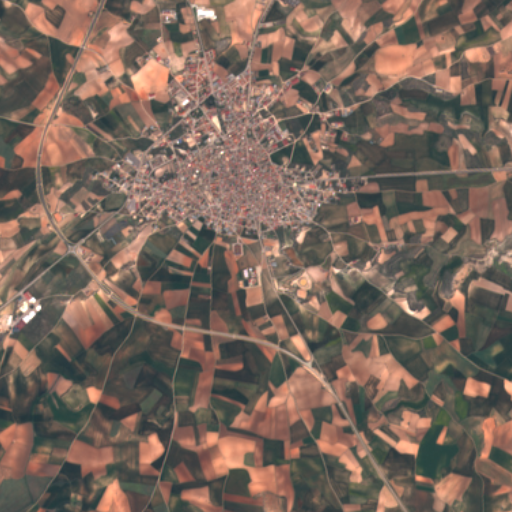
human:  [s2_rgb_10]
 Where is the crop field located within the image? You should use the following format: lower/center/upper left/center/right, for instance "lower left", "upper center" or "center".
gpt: The crop field is located in the center of the image.
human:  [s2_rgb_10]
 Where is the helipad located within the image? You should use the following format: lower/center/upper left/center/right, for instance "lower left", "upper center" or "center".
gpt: The helipad is located in the center of the image.
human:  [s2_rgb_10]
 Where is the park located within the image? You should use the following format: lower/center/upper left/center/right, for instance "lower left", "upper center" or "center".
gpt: The park is located in the upper center of the image.
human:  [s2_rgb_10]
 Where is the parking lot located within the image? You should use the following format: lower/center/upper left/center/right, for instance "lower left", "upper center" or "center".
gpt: The parking lot is located in the upper center of the image.
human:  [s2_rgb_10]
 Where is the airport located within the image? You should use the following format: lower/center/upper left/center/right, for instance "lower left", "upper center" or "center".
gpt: There is no airport in the image.